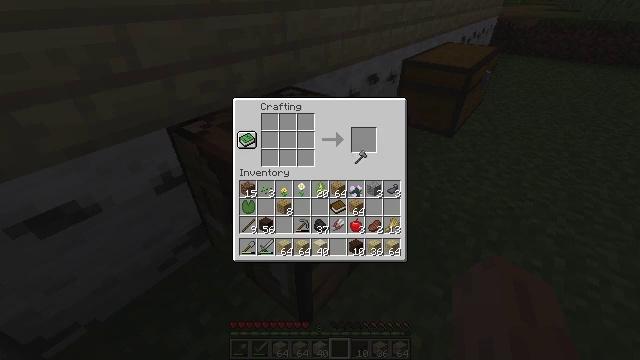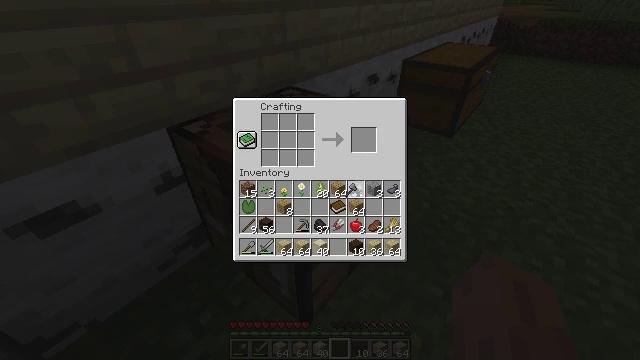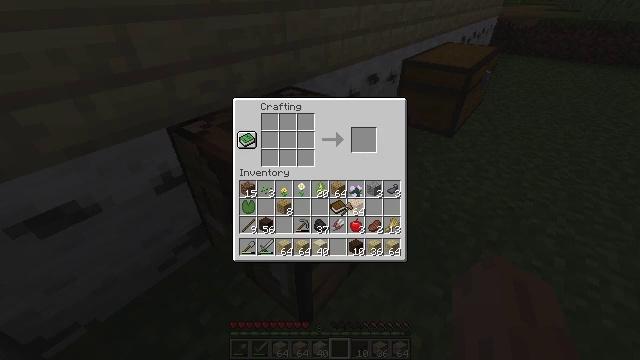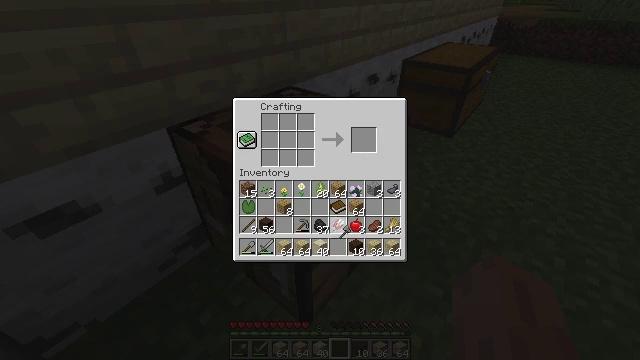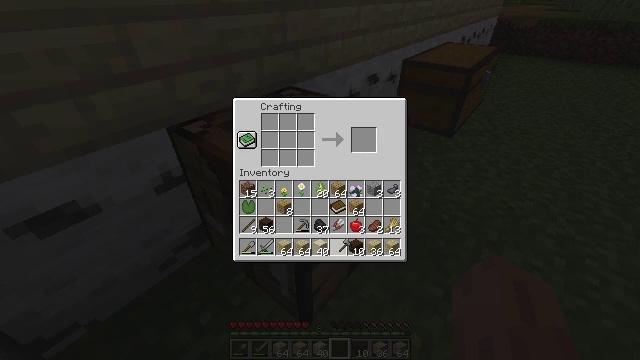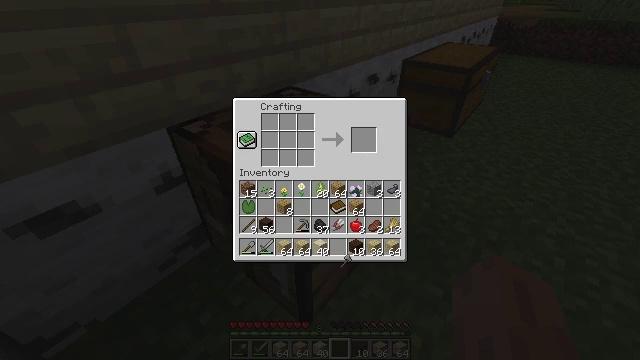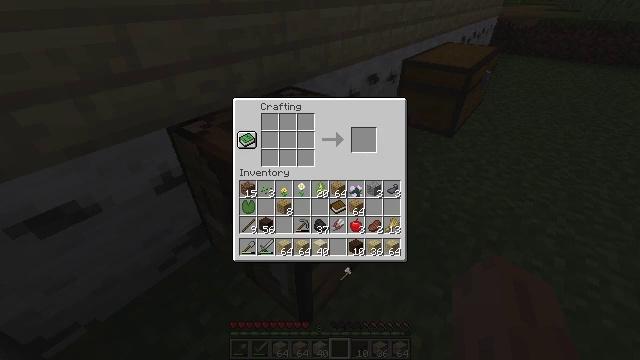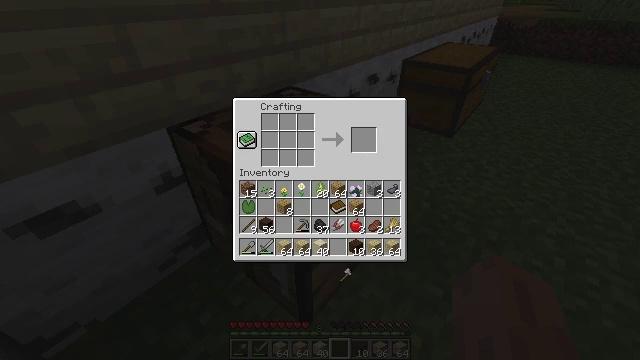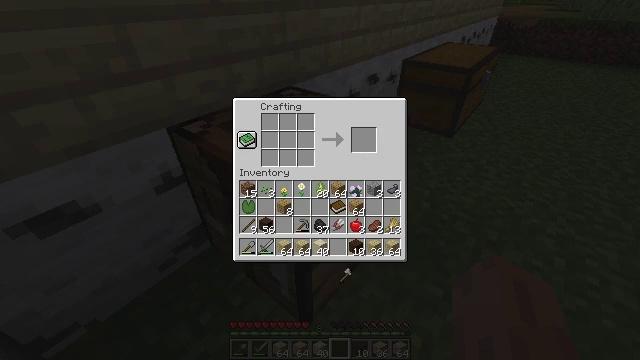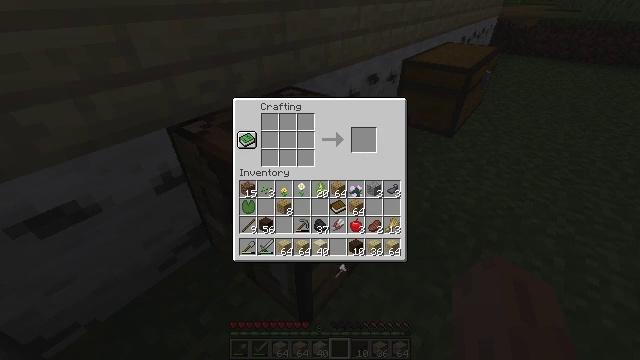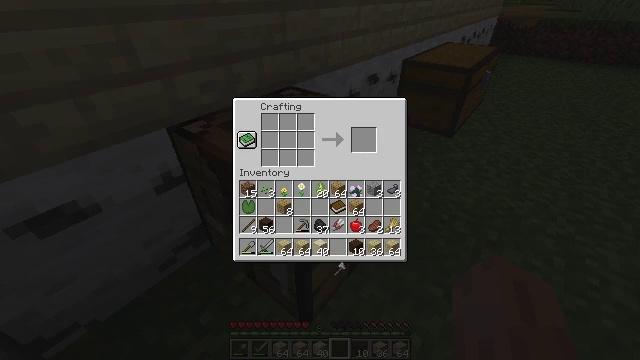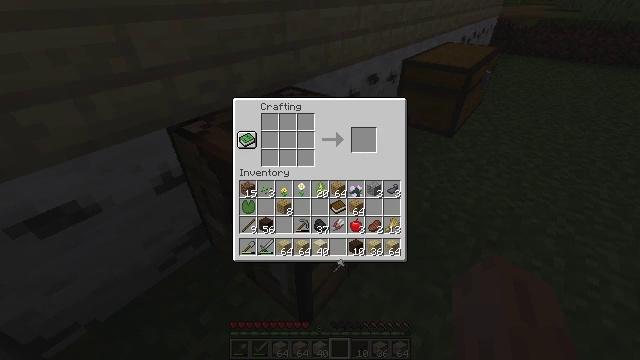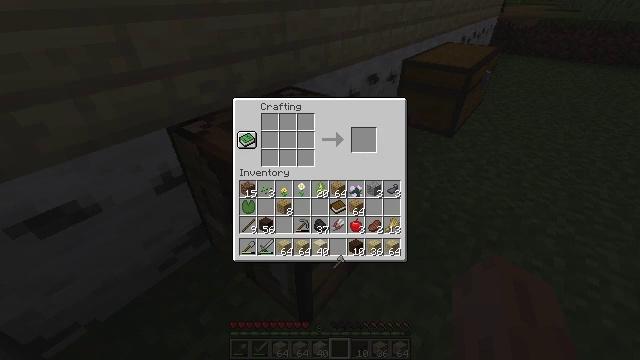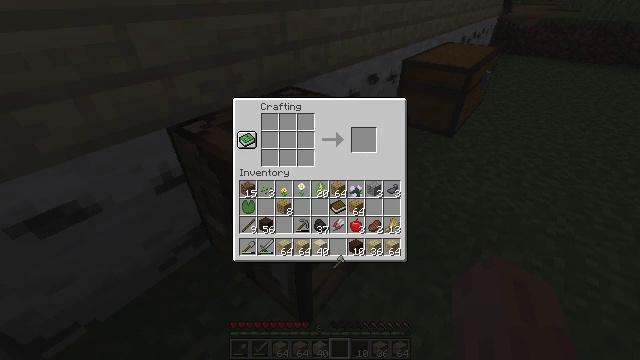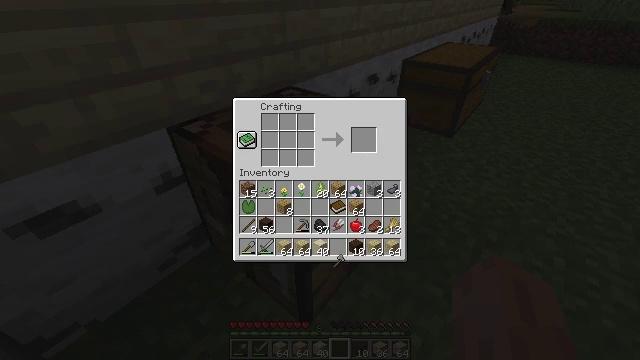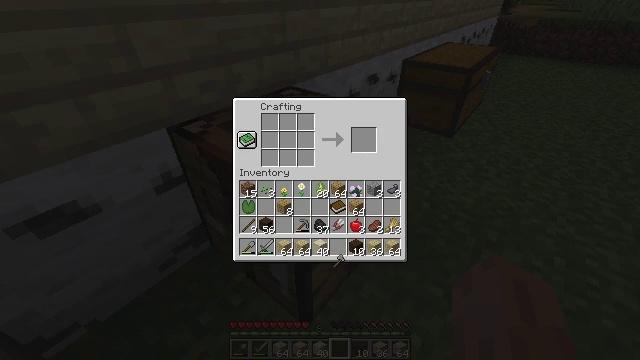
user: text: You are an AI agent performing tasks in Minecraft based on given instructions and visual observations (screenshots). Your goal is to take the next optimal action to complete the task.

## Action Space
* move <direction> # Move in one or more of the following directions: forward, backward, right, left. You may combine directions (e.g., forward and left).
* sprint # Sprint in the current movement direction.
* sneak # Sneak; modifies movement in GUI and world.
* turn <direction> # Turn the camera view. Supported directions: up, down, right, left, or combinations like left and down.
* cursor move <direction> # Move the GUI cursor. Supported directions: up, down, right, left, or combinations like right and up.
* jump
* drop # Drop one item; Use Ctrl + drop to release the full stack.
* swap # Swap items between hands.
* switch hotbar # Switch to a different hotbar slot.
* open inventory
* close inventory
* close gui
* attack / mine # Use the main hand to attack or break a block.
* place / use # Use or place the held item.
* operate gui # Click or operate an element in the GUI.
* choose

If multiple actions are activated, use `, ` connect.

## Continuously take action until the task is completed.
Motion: motion action
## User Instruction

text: Collect birch planks from structures.
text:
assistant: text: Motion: cursor move left and down, open gui
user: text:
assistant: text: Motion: cursor move down
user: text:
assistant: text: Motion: cursor move down
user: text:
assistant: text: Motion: cursor move down
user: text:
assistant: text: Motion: cursor move down
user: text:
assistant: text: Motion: cursor move down
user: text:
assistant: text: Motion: no_op
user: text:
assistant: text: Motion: no_op
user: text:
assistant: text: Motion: no_op
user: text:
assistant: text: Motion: no_op
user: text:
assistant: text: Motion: no_op
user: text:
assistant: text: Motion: no_op
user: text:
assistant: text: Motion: no_op
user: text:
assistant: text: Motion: no_op
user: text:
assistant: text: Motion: no_op
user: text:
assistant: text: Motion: no_op
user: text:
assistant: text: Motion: no_op
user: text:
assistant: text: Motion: no_op
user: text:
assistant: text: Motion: no_op
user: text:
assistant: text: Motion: no_op
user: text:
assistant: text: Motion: operate gui
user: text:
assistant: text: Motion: operate gui
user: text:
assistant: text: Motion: no_op
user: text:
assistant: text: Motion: no_op
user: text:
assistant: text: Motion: no_op
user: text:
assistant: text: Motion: no_op
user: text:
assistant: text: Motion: no_op
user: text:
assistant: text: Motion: no_op
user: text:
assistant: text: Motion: no_op
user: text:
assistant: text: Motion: no_op